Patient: sex M, age 47
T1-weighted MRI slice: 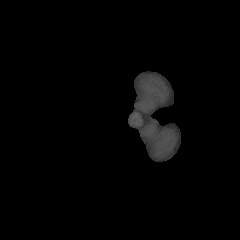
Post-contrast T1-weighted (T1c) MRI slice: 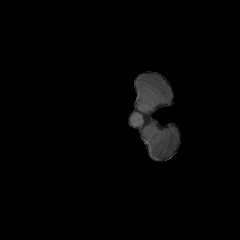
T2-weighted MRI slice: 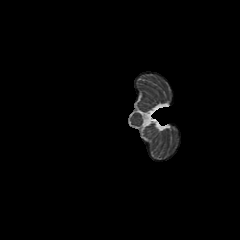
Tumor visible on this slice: no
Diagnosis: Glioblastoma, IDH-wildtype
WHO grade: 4